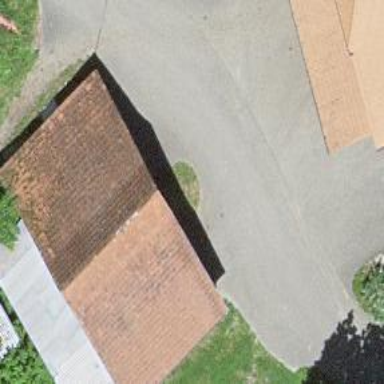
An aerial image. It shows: Rural barn.